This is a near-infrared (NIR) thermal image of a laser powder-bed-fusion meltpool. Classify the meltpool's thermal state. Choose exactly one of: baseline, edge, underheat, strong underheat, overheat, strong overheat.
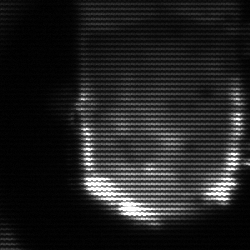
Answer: baseline